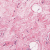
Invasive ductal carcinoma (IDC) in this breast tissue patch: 0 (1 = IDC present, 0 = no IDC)